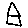
Label: house